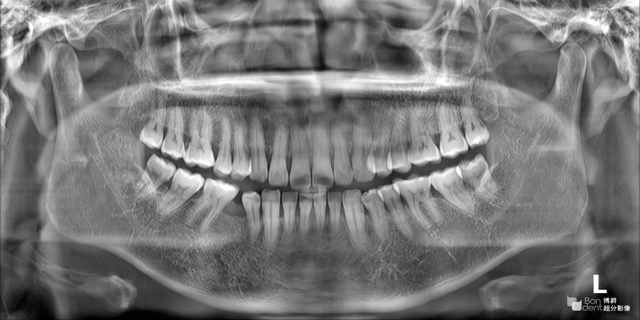
adult